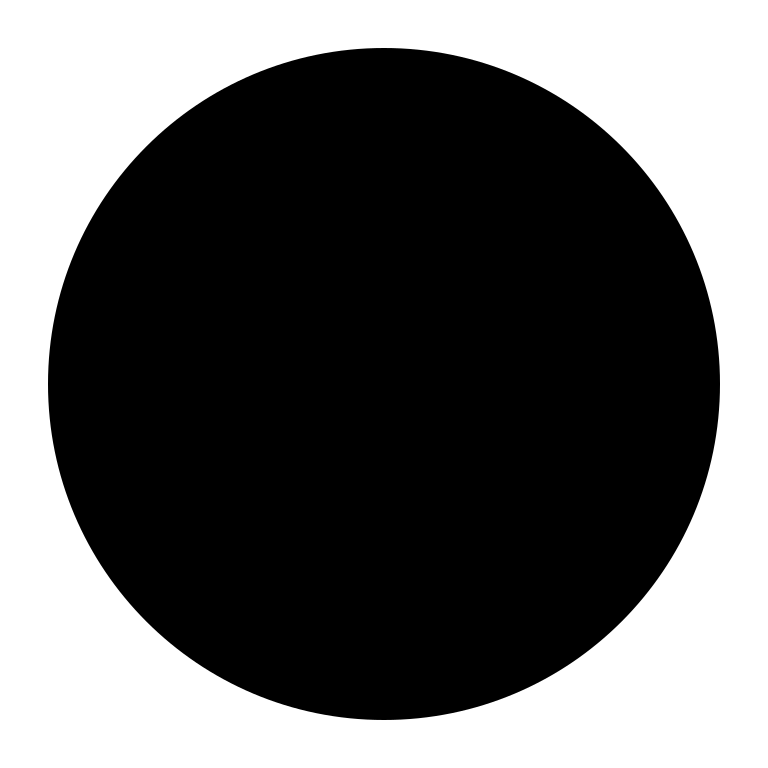
black circle flat